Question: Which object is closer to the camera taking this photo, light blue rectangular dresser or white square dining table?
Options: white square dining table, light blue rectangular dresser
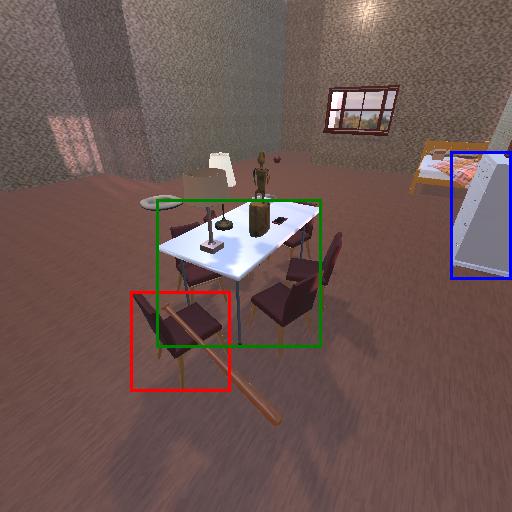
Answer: white square dining table